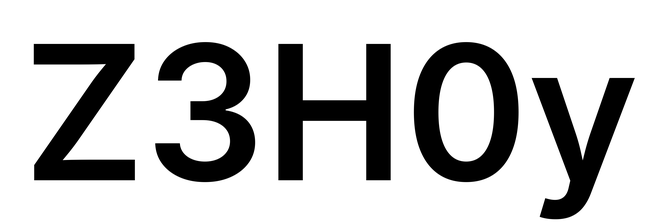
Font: Inter_SemiBold